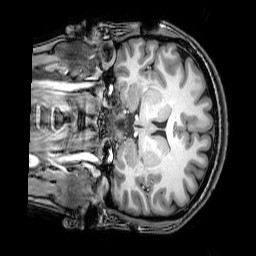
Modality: T1w
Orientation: coronal
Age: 31
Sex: female
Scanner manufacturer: philips
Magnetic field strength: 3 T
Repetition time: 0.008113 s
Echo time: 0.003709 s